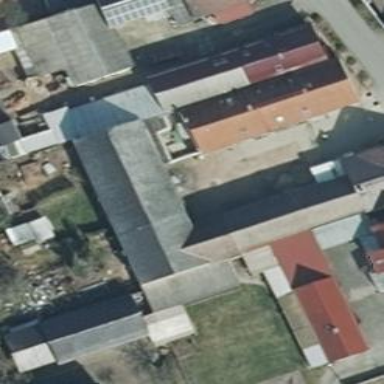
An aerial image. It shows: Barn.